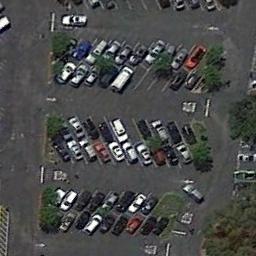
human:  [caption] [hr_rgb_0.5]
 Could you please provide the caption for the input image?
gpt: There are many different colored cars in the parking lot .

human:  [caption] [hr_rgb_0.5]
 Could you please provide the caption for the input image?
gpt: The parking lot is full of cars next to some trees .

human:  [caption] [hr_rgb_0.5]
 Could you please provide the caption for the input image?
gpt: There are five rows of cars in the parking lot .

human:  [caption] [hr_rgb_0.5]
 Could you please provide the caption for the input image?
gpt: The parking lot has some cars arranged neatly in lines .

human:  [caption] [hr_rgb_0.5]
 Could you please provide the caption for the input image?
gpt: There are some green bushes and some cars on the parking lot .